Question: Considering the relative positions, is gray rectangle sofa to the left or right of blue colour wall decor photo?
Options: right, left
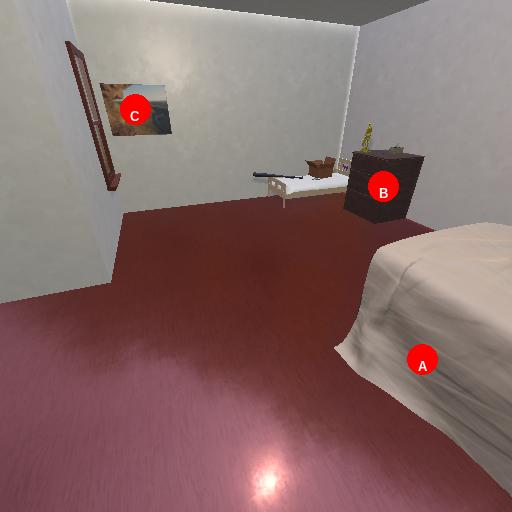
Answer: right